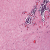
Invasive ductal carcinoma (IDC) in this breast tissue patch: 0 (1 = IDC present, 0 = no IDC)